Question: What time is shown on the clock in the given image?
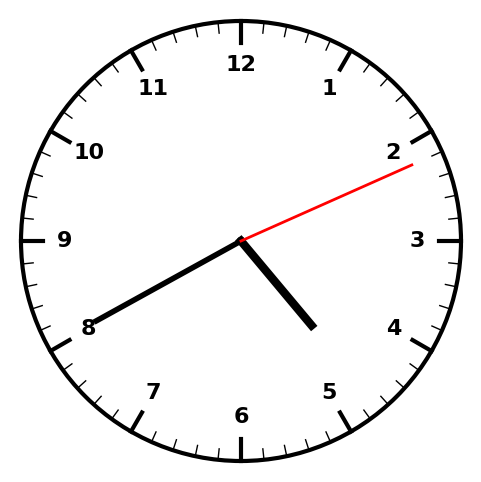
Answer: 04:40:11